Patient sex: F
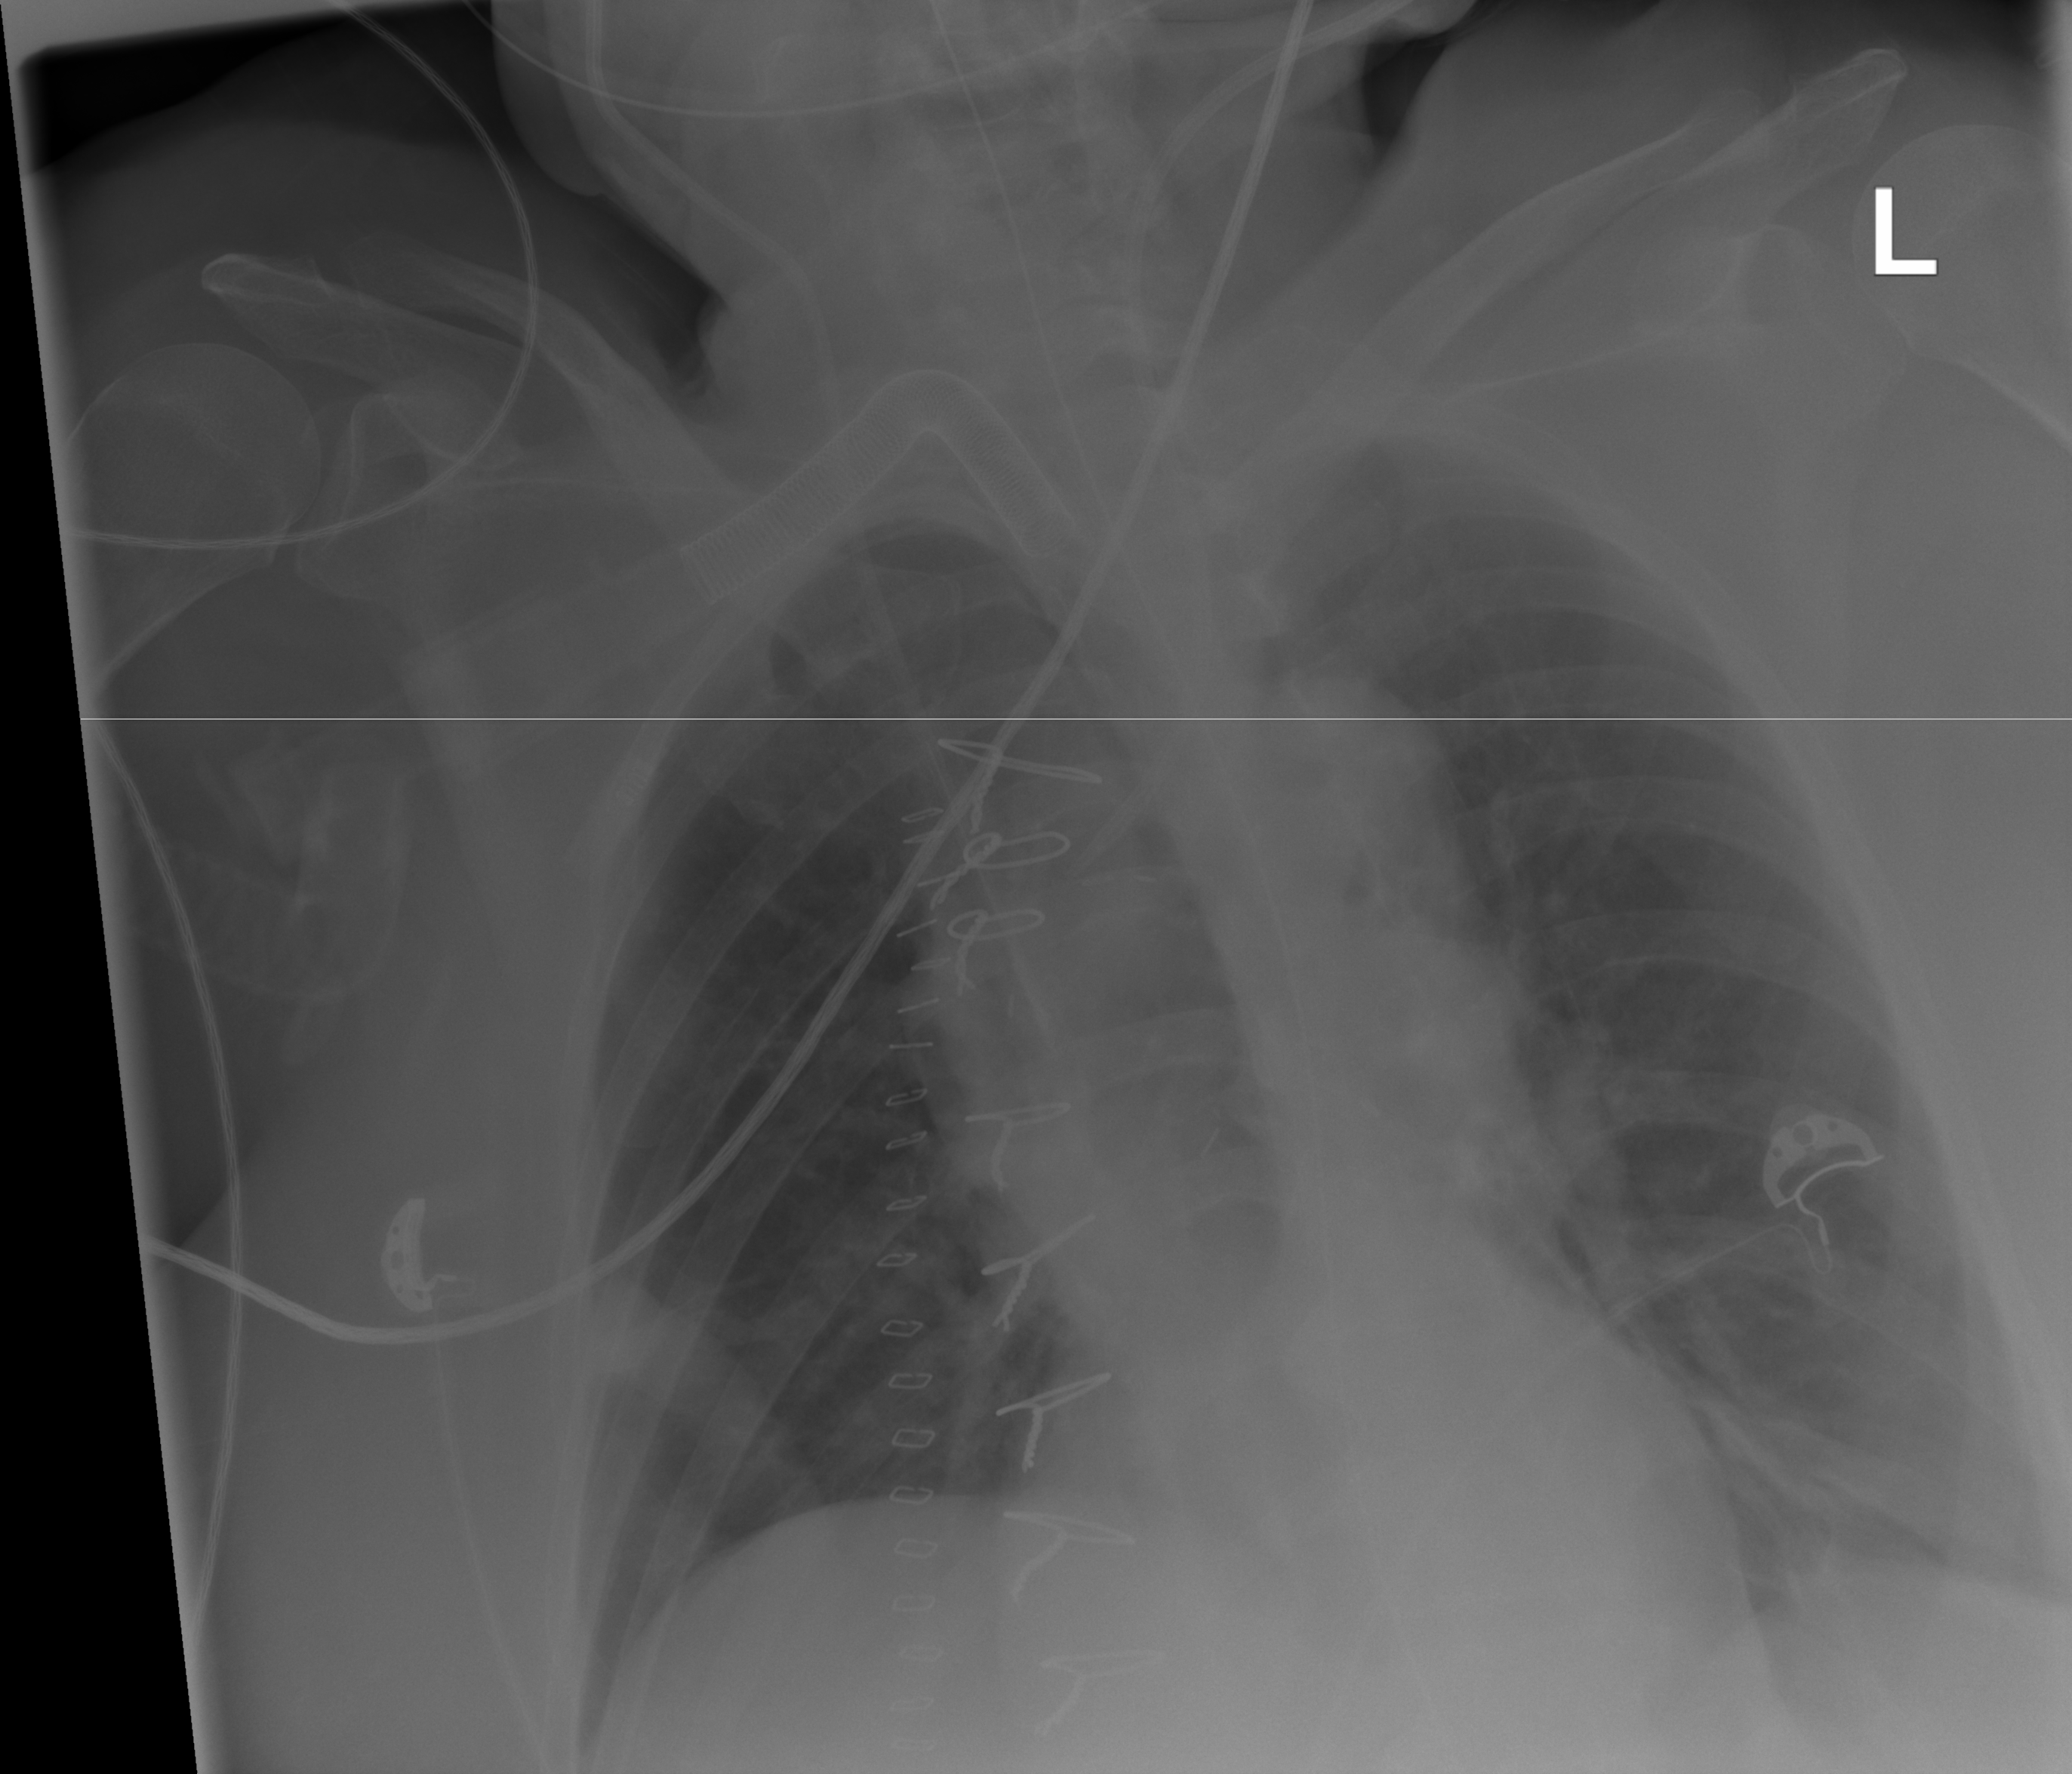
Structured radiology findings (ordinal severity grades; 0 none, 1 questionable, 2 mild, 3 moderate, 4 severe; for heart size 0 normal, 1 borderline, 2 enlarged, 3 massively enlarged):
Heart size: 0
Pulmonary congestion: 2
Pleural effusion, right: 0
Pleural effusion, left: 2
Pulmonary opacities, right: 0
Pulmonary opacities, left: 0
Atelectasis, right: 0
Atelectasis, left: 1